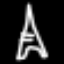
Label: The Eiffel Tower